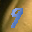
Label: 9